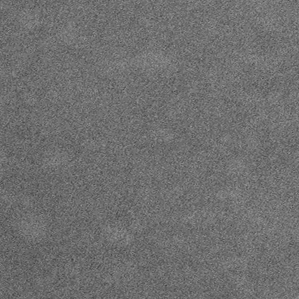
Label: frost